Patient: sex M, age 64
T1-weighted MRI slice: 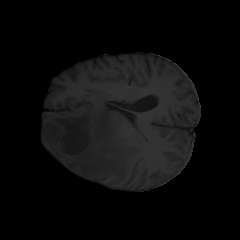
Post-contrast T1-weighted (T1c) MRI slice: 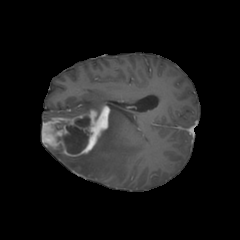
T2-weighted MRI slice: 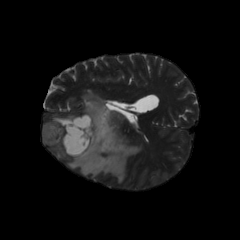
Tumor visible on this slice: yes
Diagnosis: Astrocytoma, IDH-mutant
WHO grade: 3